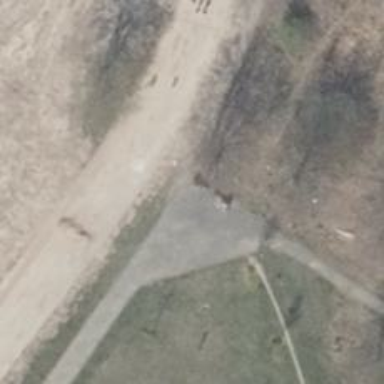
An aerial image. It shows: Path on the ground.